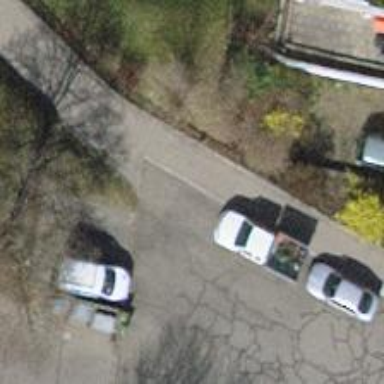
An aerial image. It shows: Paved footway.